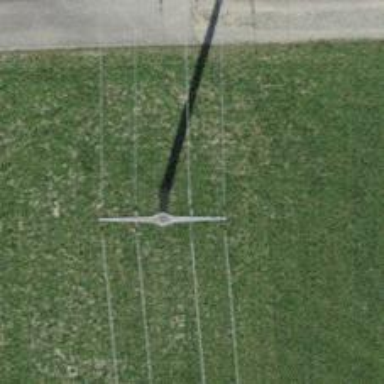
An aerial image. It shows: Power pole.